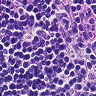
Metastatic tissue present: no